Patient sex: M
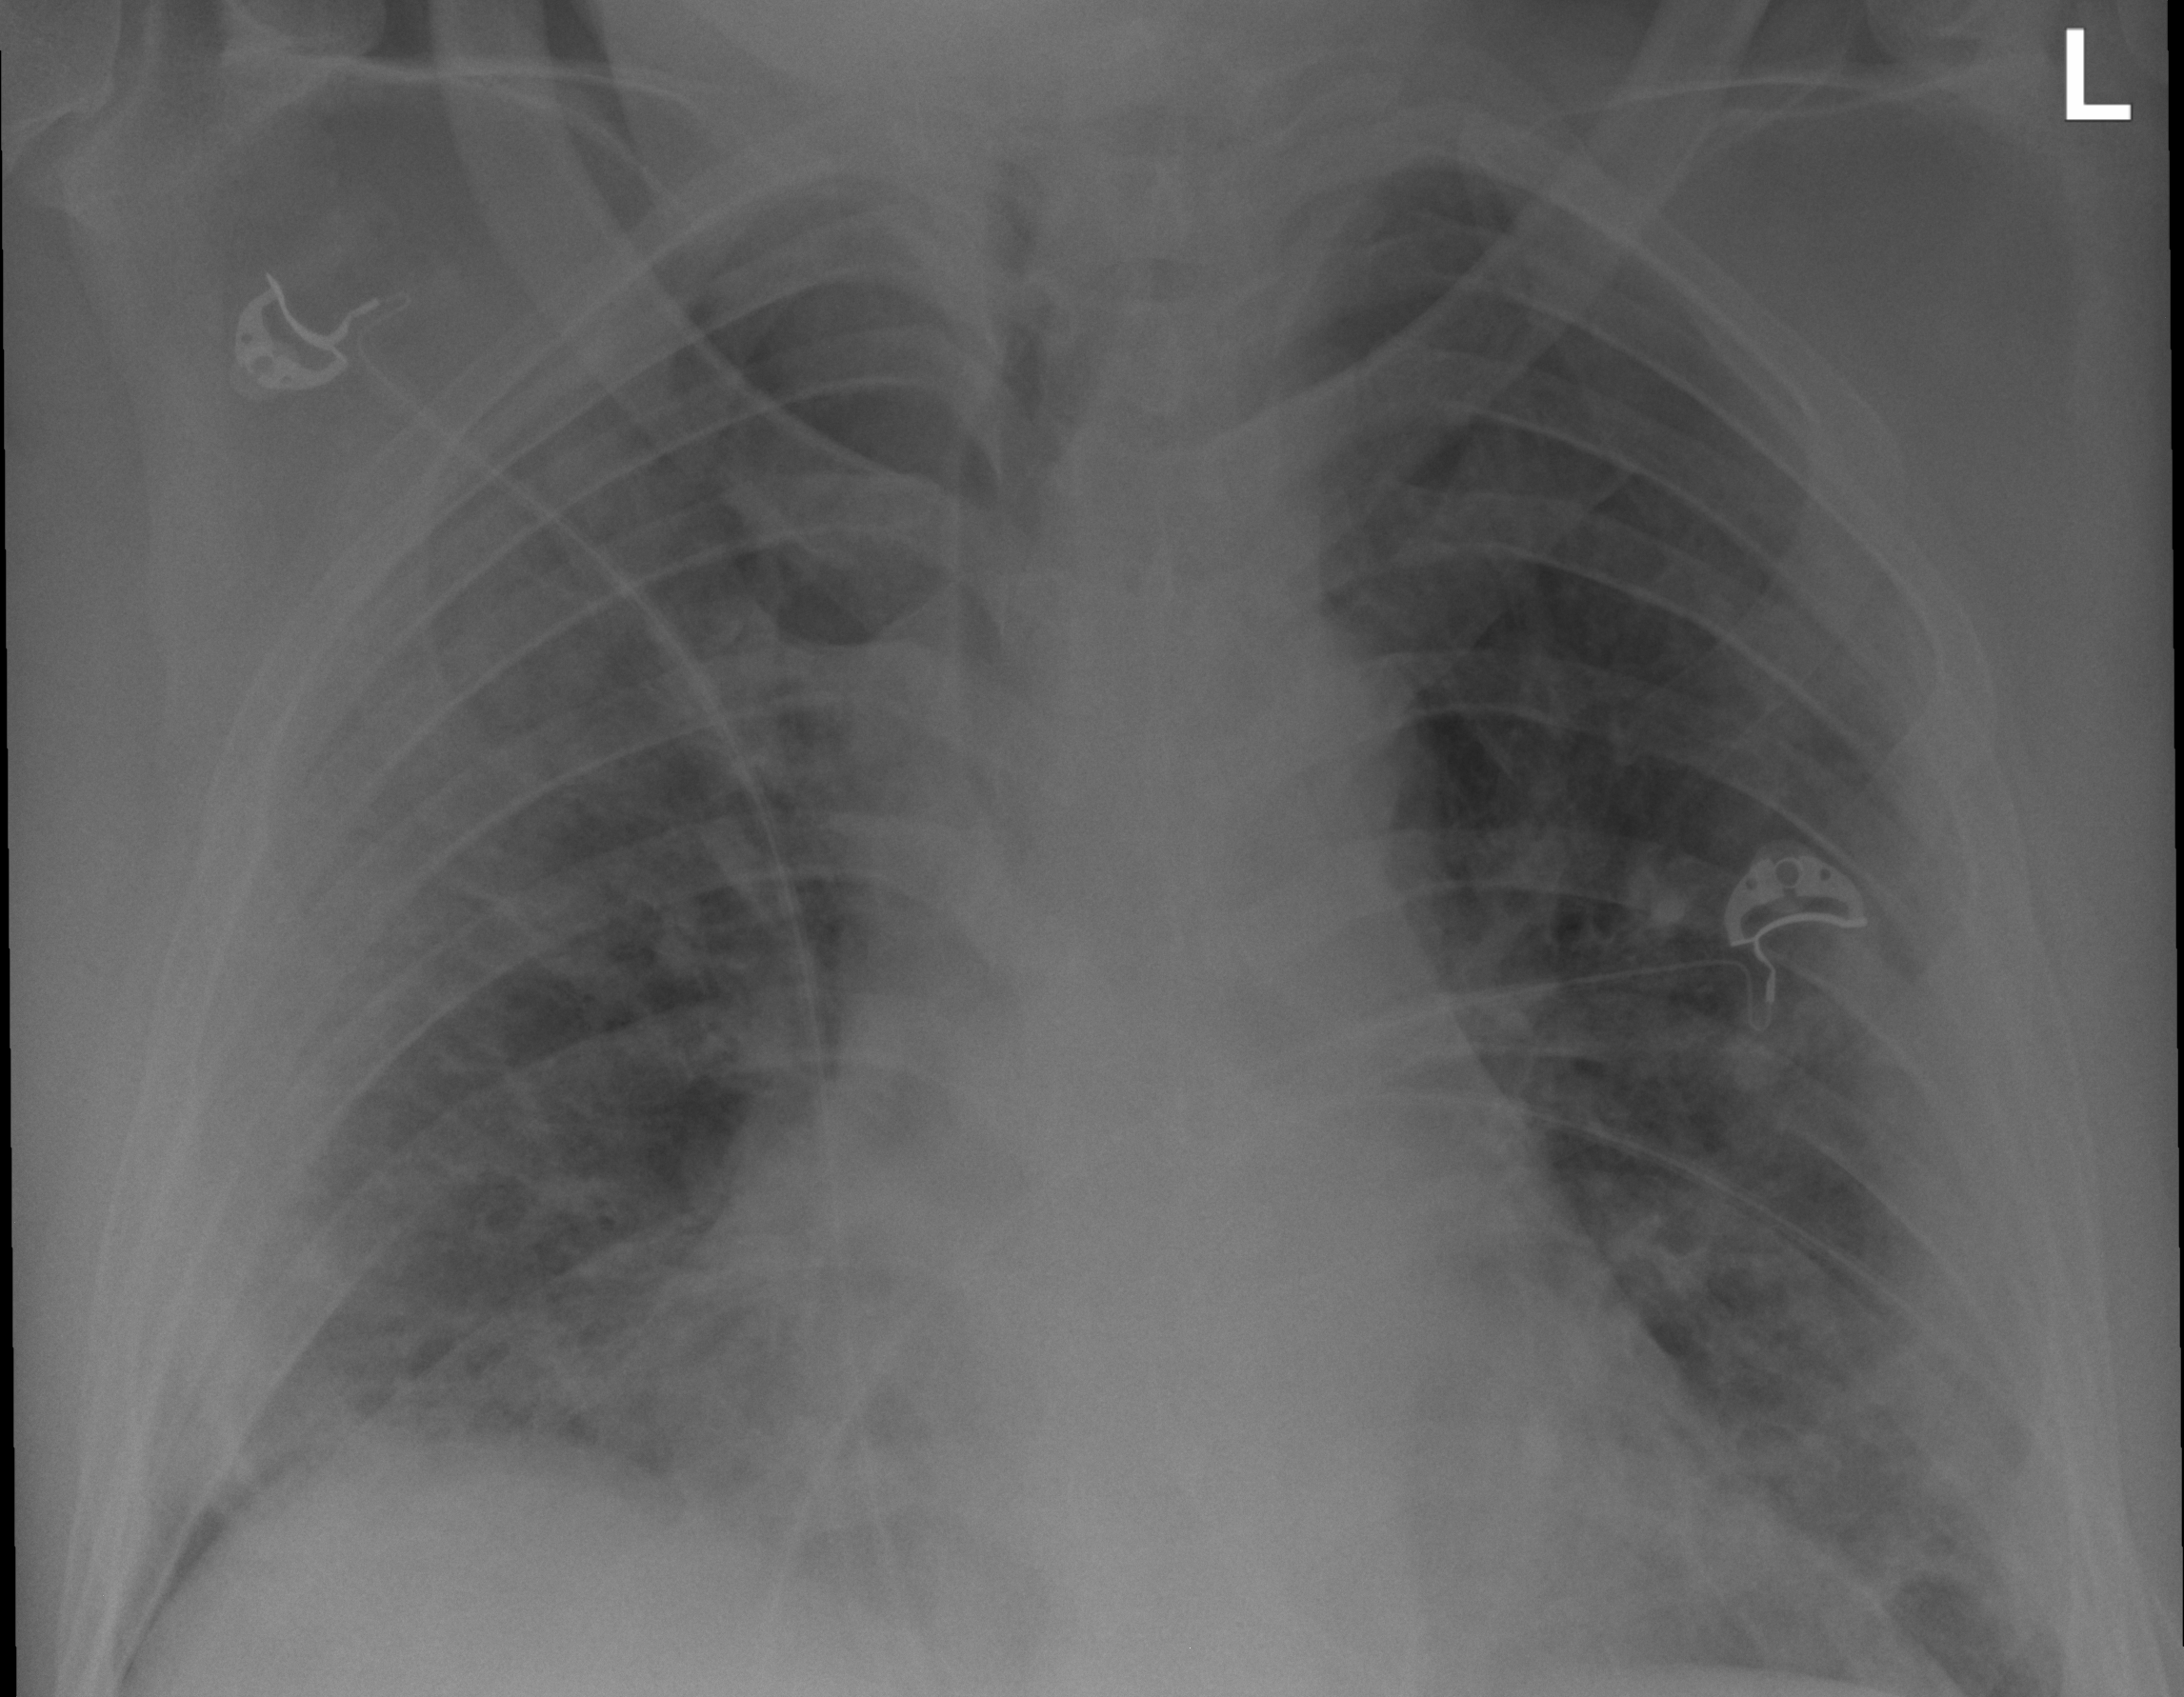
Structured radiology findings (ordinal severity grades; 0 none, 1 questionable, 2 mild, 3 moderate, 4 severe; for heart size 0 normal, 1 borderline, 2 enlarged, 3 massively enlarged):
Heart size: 0
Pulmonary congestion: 1
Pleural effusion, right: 0
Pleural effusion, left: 0
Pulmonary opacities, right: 3
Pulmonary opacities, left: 3
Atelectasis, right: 2
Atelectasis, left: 2